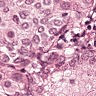
Metastatic tissue present: yes